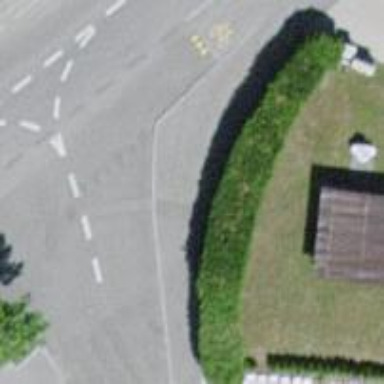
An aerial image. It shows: Hedge acting as barrier.